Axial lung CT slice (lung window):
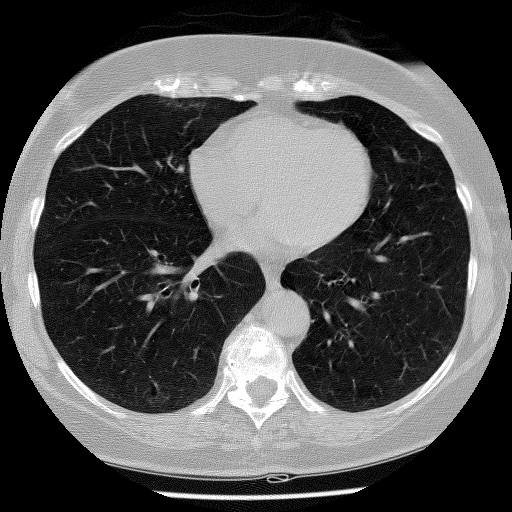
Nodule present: no